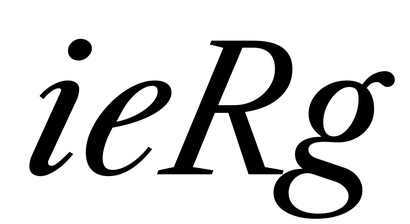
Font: LibreCaslonText-Italic_Italic